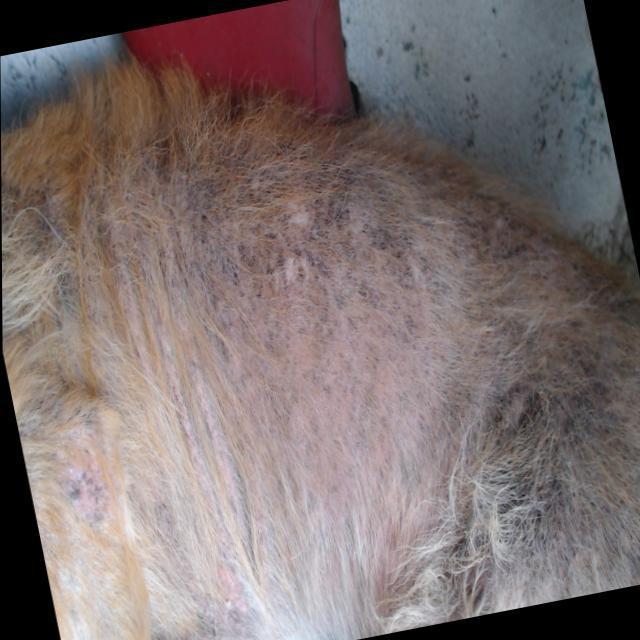
Canine demodicosis (Demodex mange) — caused by Demodex canis mites. Presents with alopecia, follicular papules, pustules, and comedones. Often localized on face and forelimbs.